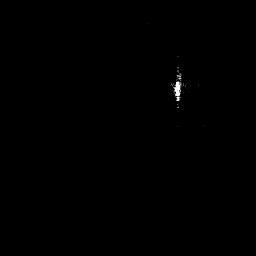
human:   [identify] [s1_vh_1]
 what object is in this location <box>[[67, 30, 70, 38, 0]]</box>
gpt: <ref>1 small ship at the center</ref>